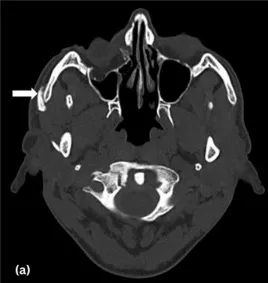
Axial.
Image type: radiology (ct)